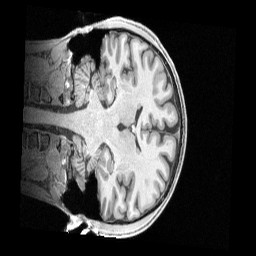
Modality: T1w
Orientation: coronal
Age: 29
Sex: male
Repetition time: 2.4 s
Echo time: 0.00222 s